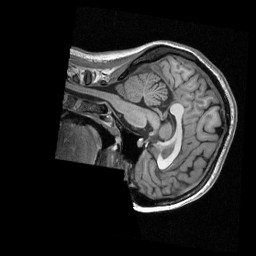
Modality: T1w
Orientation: sagittal
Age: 22
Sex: female
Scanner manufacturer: siemens
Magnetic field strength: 3 T
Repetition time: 2.3 s
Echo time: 0.00298 s